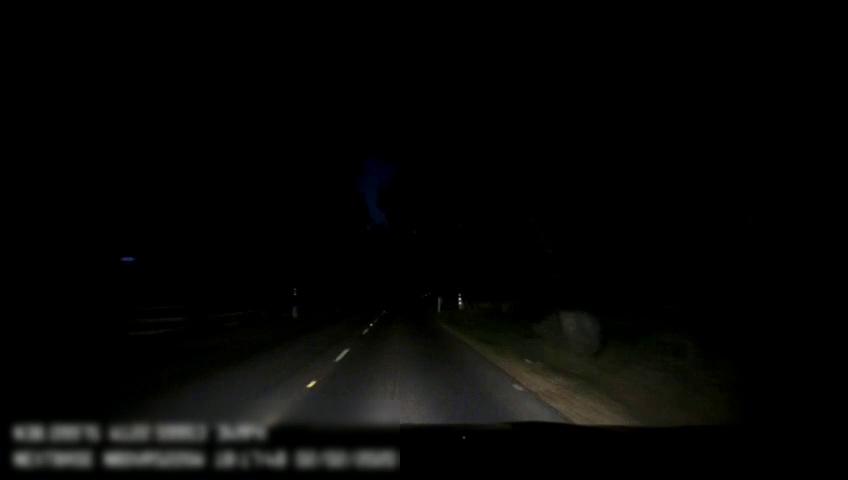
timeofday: Night
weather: Other
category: Drivable Space
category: Lanes | Opposite Lane
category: Lanes | Current Lane